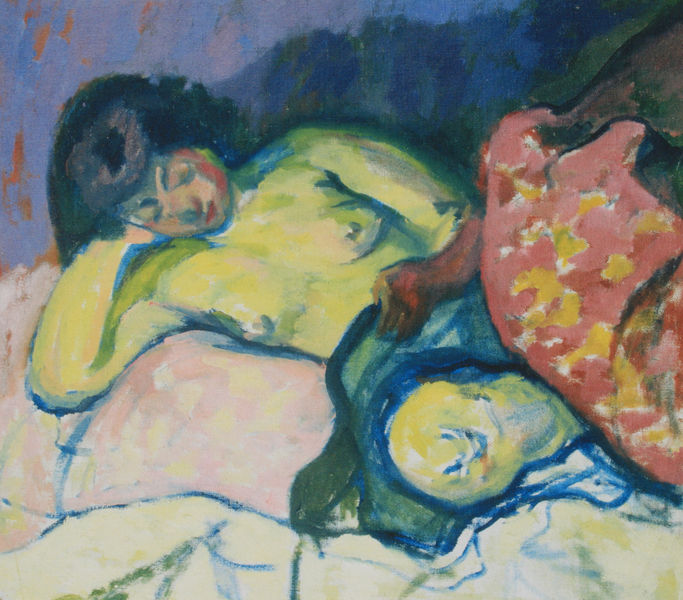
Titel: La lettrice, Lesender Frauenakt
Künstler: Giovanni Giacometti
Standort: Studen
Institution: Fondation Saner
Schlagwörter: akt, blau, gemälde, hand, haut, kopf, körper, nackt, weiß, gelb, grün, mädchen, ocker, ausschnitt, blumen, braun, brust, bunt, busen, ellbogen, frau, handschuh, licht, mund, nase, schwarz, stützen, rot, tuch, expressionismus, rock, wand, arm, arme, augen, gesicht, öl, brücke, gold, haare, stoff, stoffe, decke, brünett, rosa, bein, brüste, wangen, liegen, schlafen, schlafend, farben, farbe, violett, linien, kissen, dunkelblau, tapete, impressionistisch, lesen, streifen, bett, ellenbogen, knie, liegend, gauguin, buch, gestützt, zeitschrift, zeitung, gesciht, brief, lesend, textilien, umrandet, titten, blaum, act, jawlenski, moderson becker, akl, blaugelb